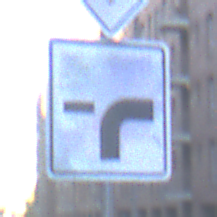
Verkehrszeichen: VerlaufVorfahrtsstrasse9
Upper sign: Vorfahrtsstrasse
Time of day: SunriseSunset
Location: Outdoor (Urban)
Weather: Clear
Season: NotSpecified
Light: Natural